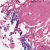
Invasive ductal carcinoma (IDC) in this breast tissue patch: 0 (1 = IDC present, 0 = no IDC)